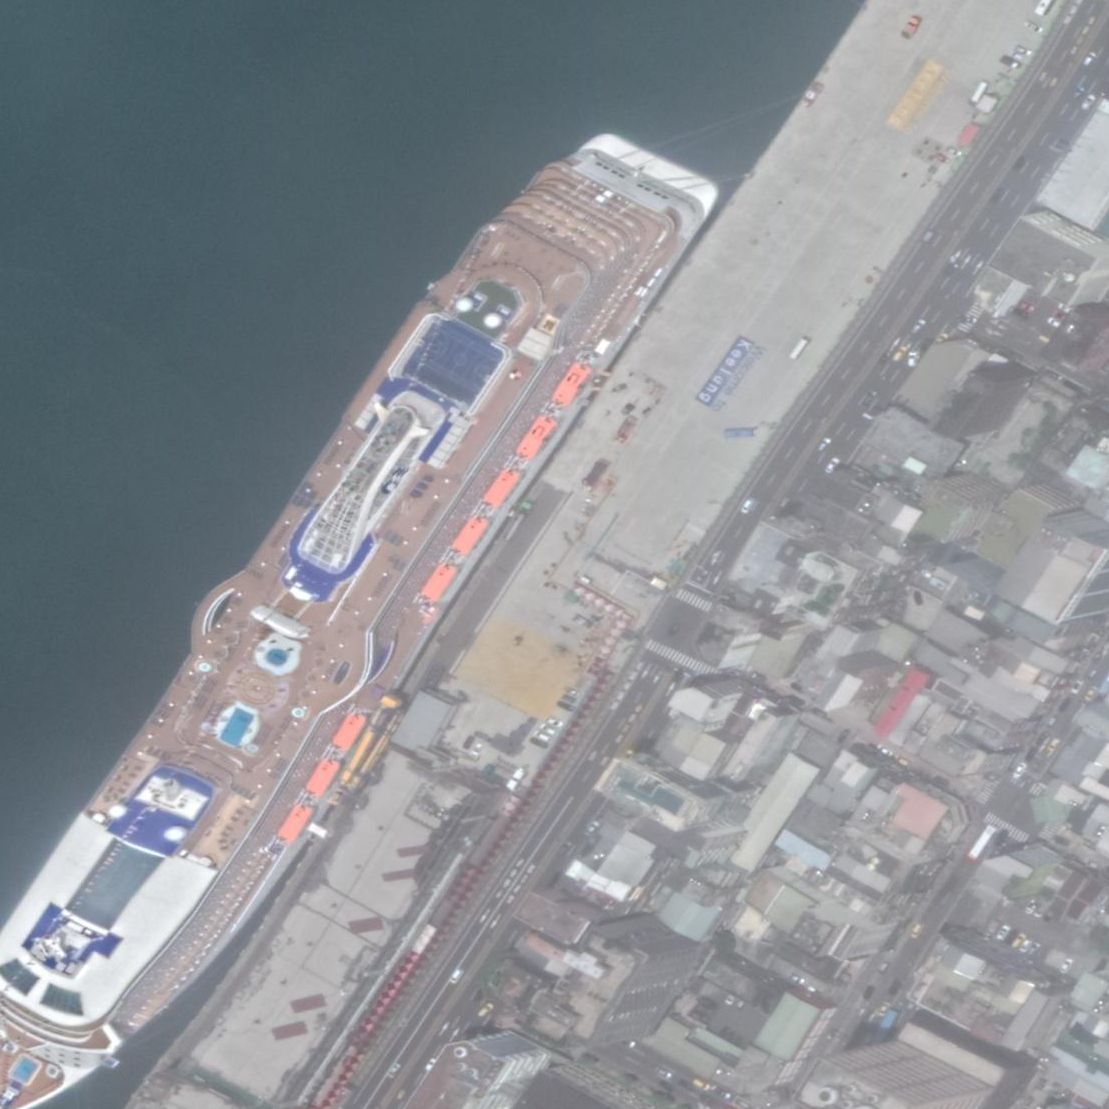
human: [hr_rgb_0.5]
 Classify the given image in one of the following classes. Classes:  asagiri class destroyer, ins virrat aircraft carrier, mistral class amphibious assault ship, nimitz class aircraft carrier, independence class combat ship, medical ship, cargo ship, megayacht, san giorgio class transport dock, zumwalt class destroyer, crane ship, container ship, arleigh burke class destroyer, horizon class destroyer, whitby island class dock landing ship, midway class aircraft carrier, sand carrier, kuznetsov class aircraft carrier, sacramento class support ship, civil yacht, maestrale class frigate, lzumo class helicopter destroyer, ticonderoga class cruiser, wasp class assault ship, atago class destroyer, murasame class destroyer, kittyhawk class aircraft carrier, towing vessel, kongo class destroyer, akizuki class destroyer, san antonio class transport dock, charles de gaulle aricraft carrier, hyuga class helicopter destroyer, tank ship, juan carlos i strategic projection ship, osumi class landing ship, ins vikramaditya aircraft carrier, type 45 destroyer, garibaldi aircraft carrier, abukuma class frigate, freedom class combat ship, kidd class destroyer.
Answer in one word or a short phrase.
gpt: Megayacht